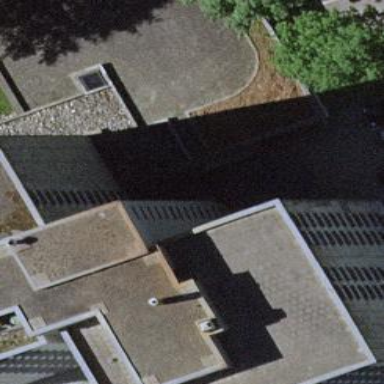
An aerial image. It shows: Flat-roofed apartment building.